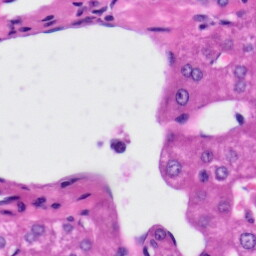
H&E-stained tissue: Liver